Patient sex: M
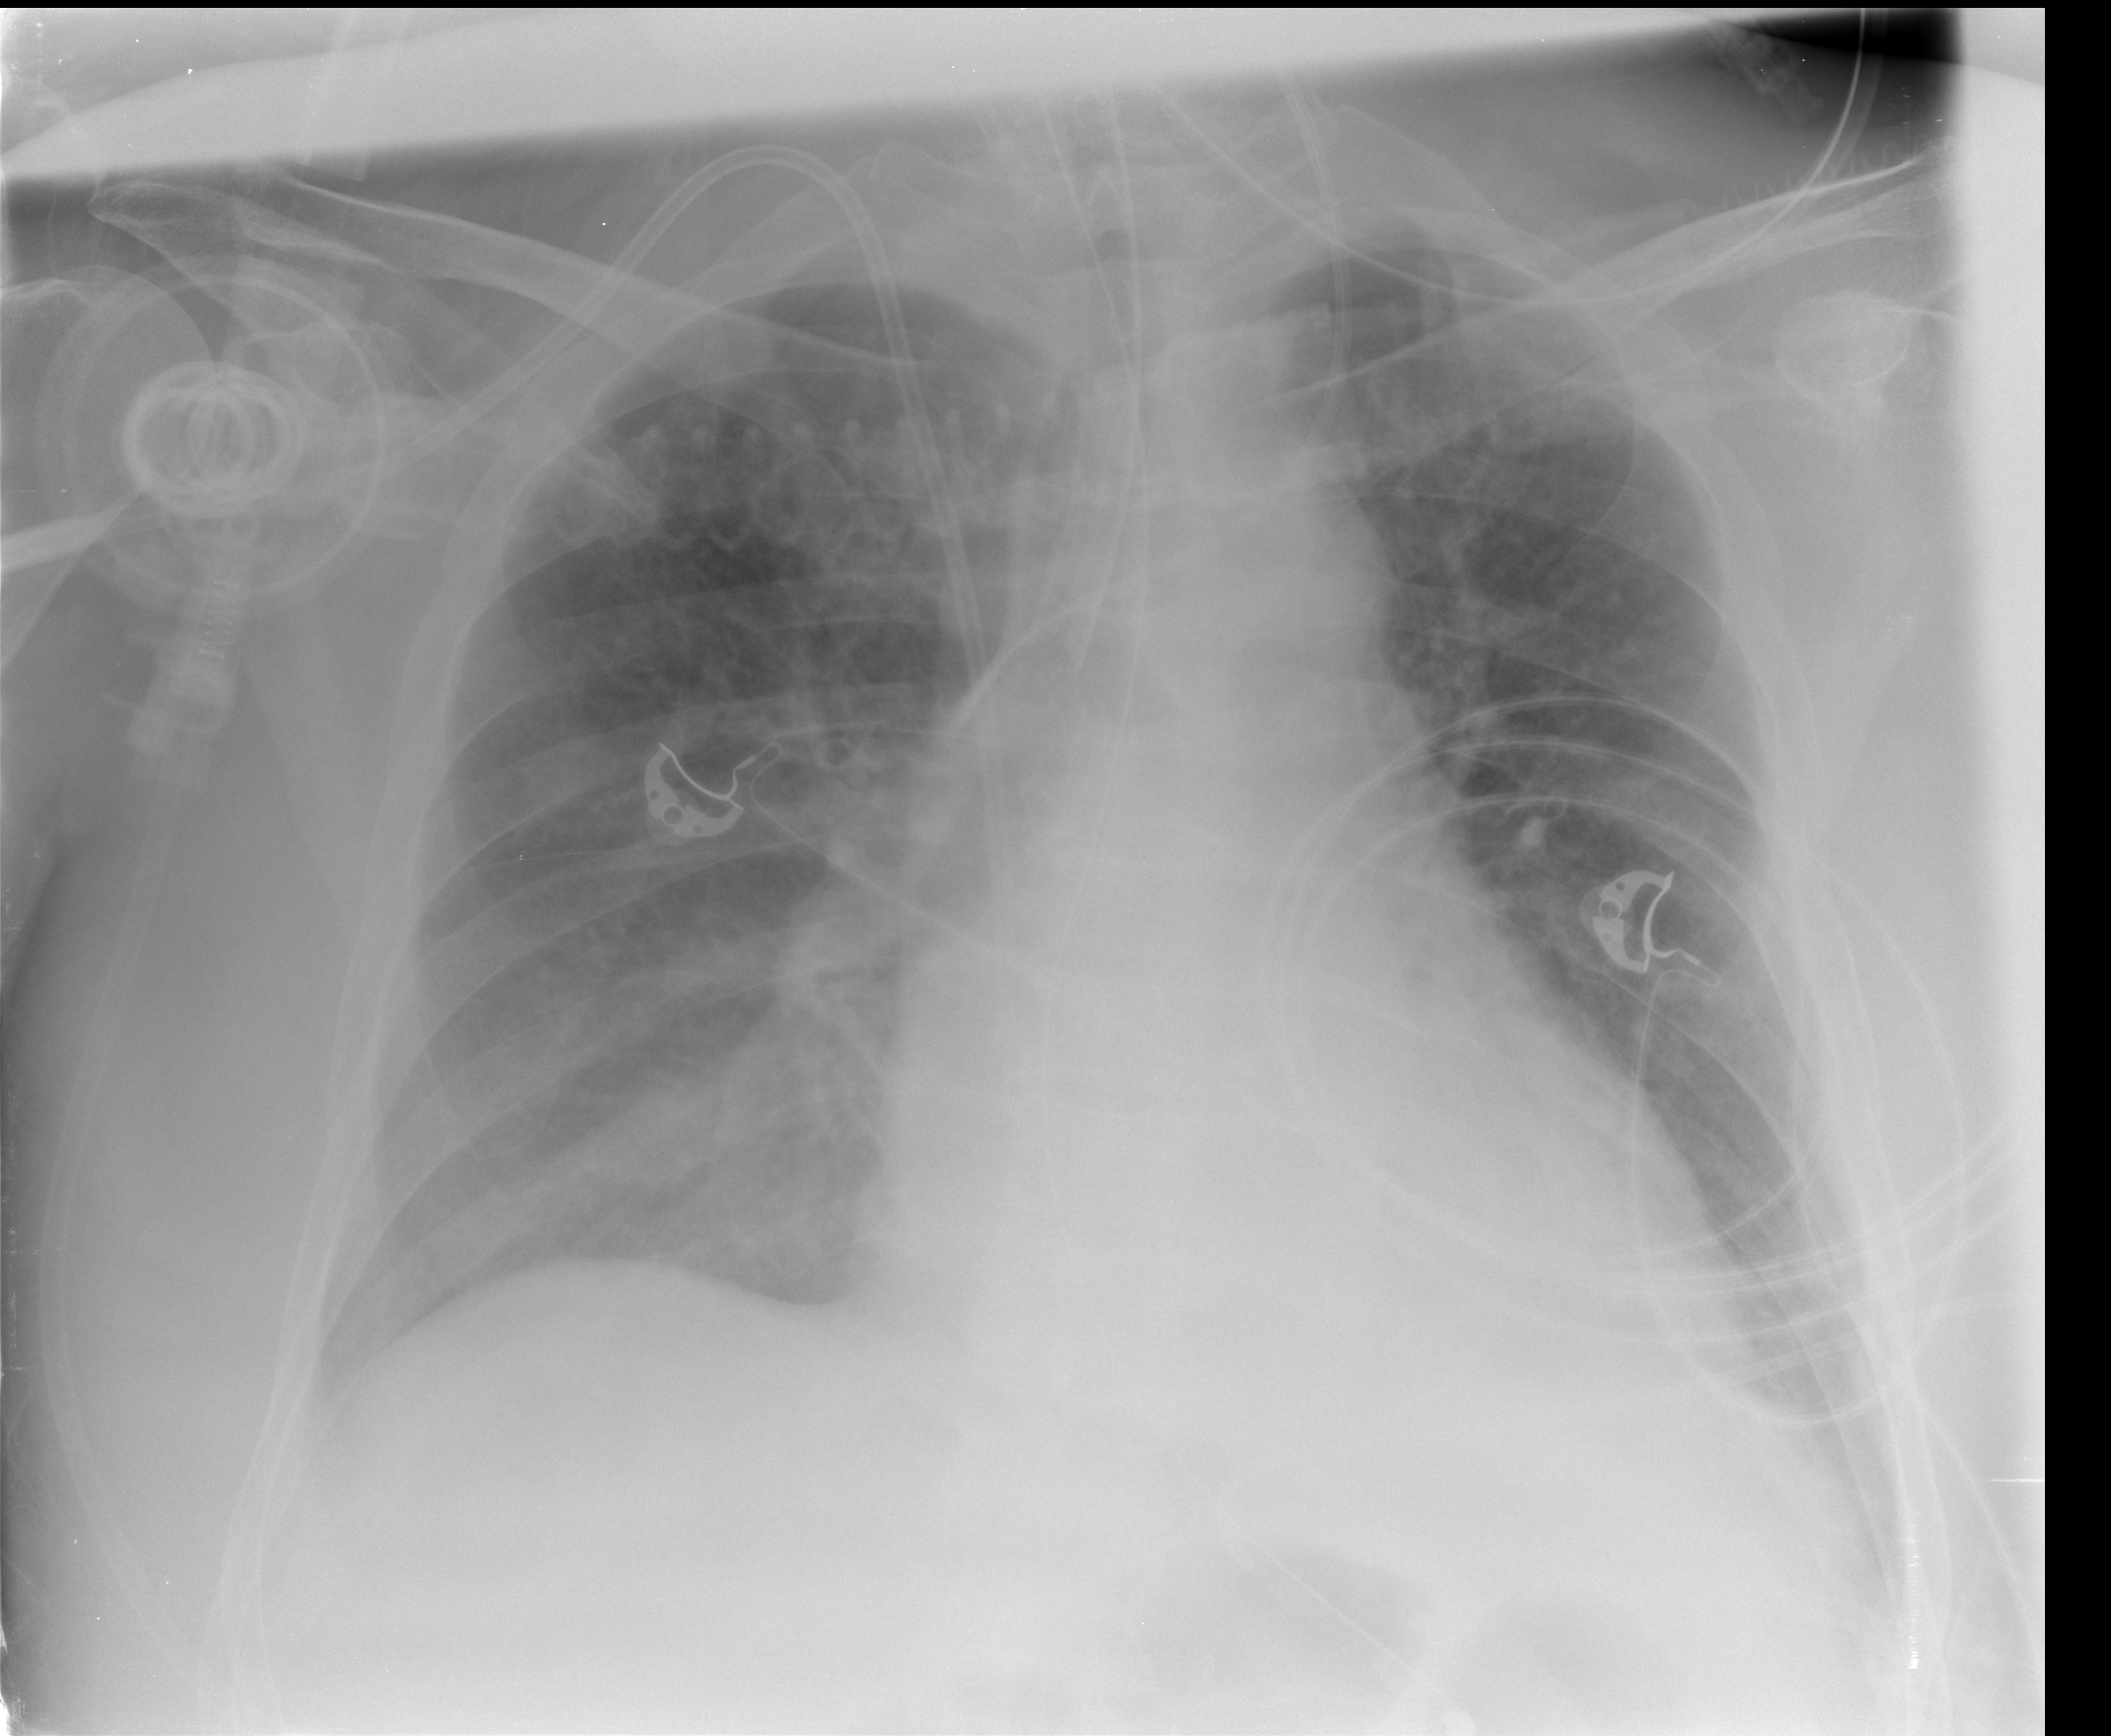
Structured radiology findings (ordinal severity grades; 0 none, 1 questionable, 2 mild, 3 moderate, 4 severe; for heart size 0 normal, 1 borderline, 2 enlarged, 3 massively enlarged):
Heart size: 2
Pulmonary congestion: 2
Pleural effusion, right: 2
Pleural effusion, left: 1
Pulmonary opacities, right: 0
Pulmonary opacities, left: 2
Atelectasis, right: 2
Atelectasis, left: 2